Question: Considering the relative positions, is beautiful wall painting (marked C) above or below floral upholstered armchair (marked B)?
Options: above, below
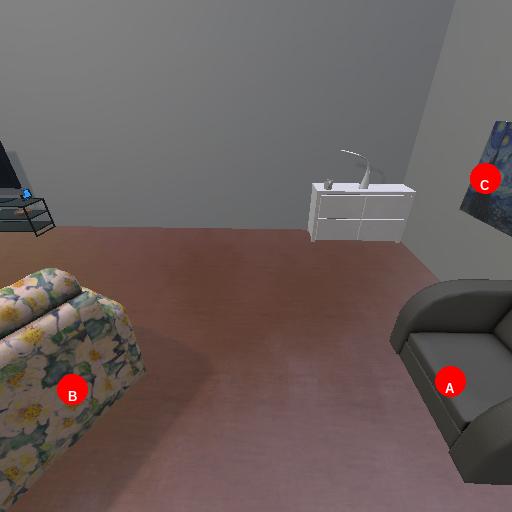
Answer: above